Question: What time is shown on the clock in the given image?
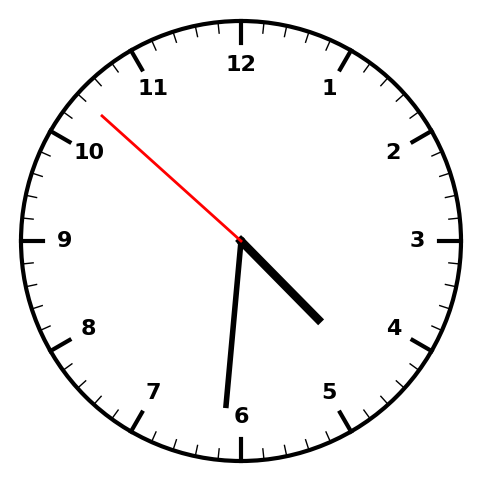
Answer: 04:30:52